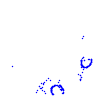
Particle: kaon